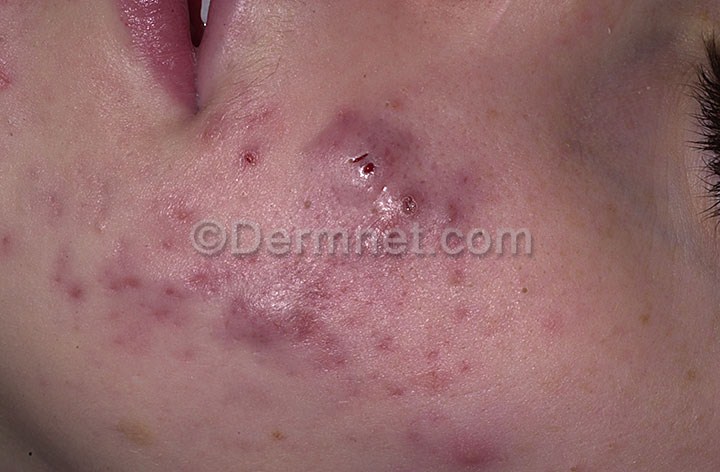
Disease: Acne and Rosacea Photos